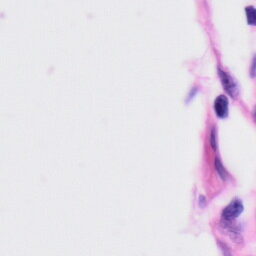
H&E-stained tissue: Skin